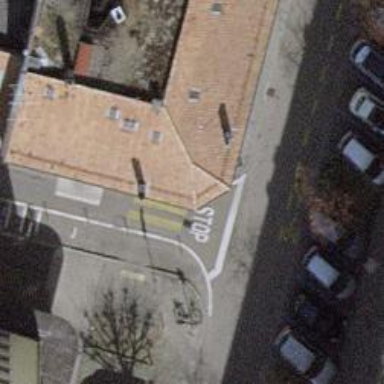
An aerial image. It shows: Uncontrolled zebra crossing with yellow markings.